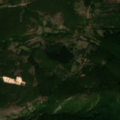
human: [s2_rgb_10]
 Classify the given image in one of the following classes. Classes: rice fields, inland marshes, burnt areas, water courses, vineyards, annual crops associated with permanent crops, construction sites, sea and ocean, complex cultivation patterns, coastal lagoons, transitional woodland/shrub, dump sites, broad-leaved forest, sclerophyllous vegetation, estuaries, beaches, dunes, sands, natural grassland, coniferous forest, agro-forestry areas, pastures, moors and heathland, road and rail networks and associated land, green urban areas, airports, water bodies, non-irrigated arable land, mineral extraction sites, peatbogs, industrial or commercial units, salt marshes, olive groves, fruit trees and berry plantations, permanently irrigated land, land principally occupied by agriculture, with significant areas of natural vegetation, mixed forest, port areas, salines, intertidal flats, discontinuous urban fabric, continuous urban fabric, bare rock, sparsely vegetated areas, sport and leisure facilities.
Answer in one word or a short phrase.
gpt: complex cultivation patterns, land principally occupied by agriculture, with significant areas of natural vegetation, transitional woodland/shrub